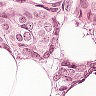
Metastatic tissue present: yes